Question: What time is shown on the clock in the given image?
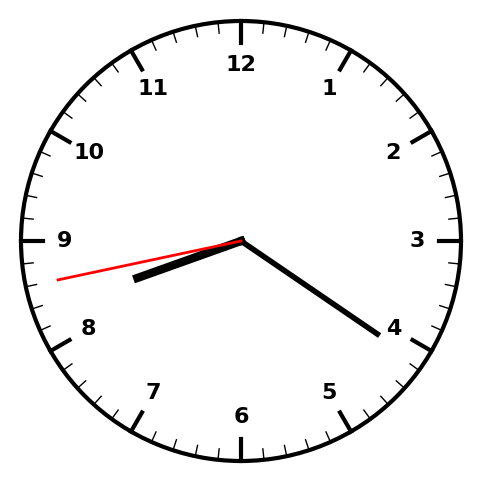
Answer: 08:20:43